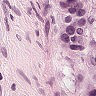
Metastatic tissue present: yes